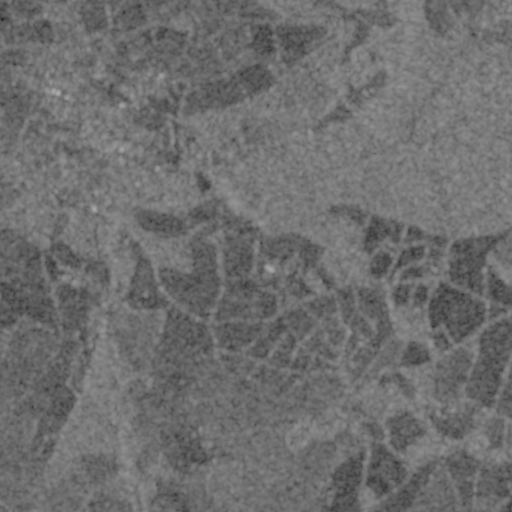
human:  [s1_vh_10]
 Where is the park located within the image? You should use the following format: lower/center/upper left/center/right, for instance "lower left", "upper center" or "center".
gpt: The park is located in the upper left of the image.
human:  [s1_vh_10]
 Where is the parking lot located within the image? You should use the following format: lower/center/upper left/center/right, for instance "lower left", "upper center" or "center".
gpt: The parking lot is located in the upper left of the image.
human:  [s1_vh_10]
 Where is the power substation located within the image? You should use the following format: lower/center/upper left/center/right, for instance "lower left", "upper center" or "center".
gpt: The power substation is located in the upper left of the image.
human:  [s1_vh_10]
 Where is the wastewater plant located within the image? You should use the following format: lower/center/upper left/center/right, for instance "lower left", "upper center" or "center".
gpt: The wastewater plant is located in the upper left of the image.
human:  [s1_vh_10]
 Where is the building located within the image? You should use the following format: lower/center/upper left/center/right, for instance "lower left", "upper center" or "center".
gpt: There is no building in the image.

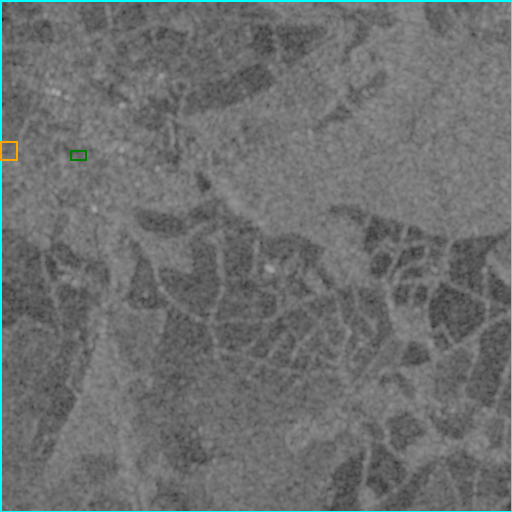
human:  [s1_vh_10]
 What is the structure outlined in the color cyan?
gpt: The structure outlined in cyan is a crop field.
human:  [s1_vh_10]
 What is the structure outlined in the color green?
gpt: The structure outlined in green is a park.
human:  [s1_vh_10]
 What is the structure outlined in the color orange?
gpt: The structure outlined in orange is a wastewater plant.
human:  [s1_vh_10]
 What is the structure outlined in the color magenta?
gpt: There is no magenta outline.